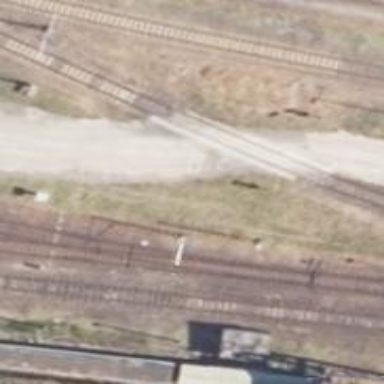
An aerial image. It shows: Railway level crossing.